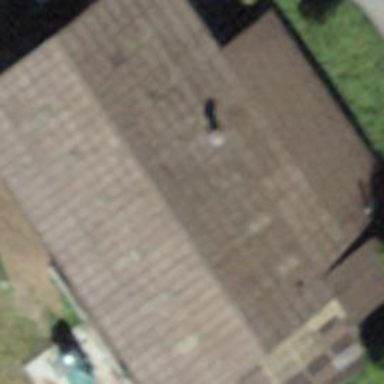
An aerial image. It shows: Farm building.